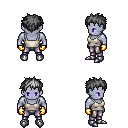
a pixel art fantasy rpg character, male body template, dark elf, purple skin, white pirate shirt, metal pants, gray bedhead hairstyle, gold gloves, metal boots, four views (front, back, left, right), 2x2 character sprite sheet, small pixel art, hard edges, no anti-aliasing